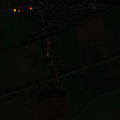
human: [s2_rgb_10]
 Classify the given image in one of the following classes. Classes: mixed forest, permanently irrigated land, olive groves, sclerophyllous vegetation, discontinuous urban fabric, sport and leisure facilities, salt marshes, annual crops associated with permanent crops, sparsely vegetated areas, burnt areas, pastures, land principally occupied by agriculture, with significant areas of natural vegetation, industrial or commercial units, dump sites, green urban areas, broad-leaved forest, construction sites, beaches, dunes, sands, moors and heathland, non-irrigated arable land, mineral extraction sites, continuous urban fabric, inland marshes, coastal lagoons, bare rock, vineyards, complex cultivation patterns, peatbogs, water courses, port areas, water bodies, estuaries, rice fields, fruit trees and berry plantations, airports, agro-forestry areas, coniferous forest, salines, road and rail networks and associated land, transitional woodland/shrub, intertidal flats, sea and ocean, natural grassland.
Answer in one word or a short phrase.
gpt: discontinuous urban fabric, non-irrigated arable land, pastures, complex cultivation patterns